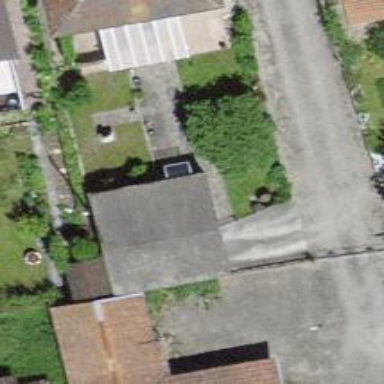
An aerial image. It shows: Garage.